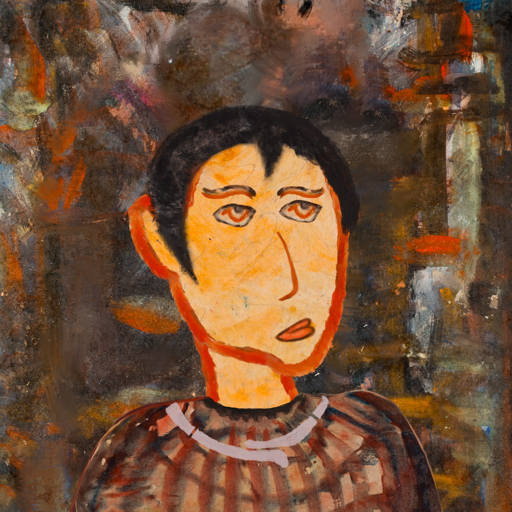
Background: GypsyQueen, Head And Neck Side: Experience, Face Side: Experience, Bust: Orphan, Hair Side: Roy_Bahadur, Head Accessory: Blank, Second Necklace: Blank, Necklace: Hypocrite_2, Baby: Blank